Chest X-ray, AP view. Patient: 58 years old, sex M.
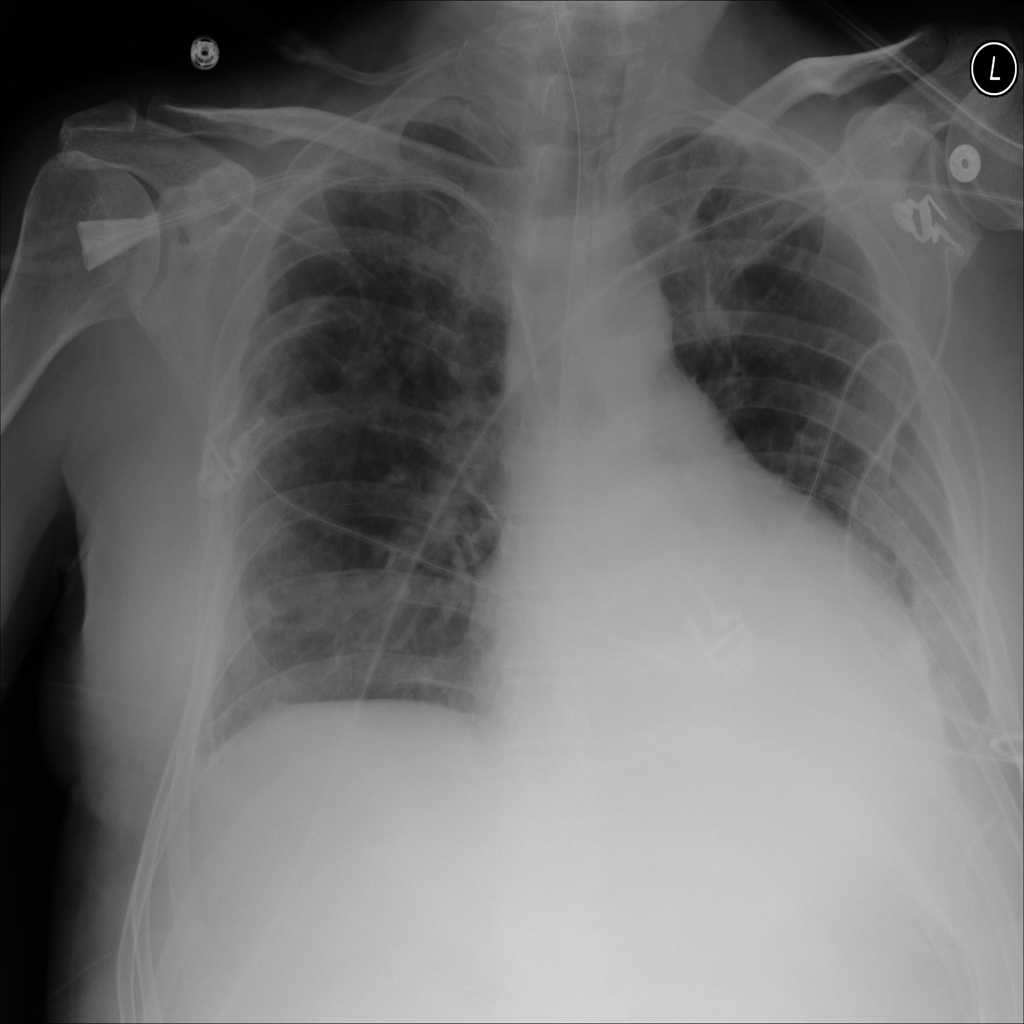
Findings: Infiltration